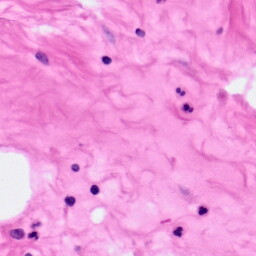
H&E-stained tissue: Pancreatic